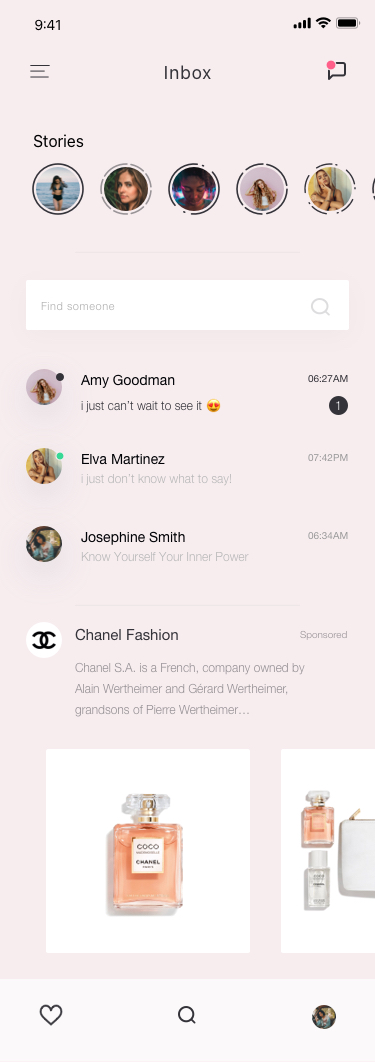
Text in this UI design:
Chanel Fashion
Chanel S.A. is a French, company owned by Alain Wertheimer and Gérard Wertheimer, grandsons of Pierre Wertheimer…
Sponsored
i just can’t wait to see it 😍
Amy Goodman
06:27AM
1
i just don’t know what to say!
Elva Martinez
07:42PM
Know Yourself Your Inner Power
Josephine Smith
06:34AM
Stories